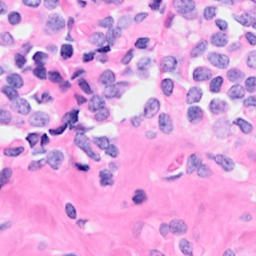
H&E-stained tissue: Breast